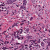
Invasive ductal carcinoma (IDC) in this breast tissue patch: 0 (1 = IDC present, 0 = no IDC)